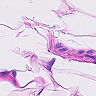
Metastatic tissue present: no